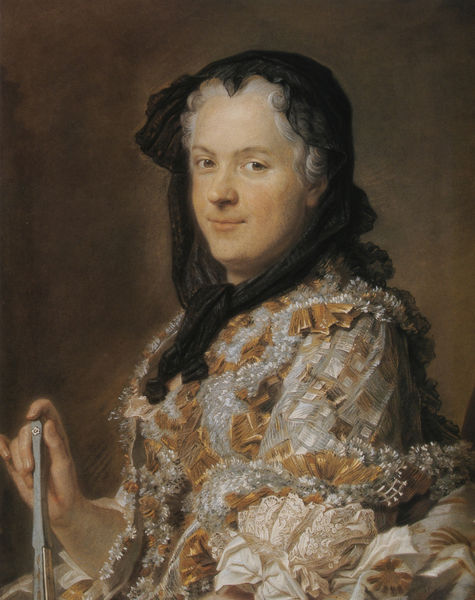
Titel: Porträt der Marie Leszczynska
Künstler: Maurice Quentin de La Tour
Standort: Paris
Institution: Musée du Louvre
Schlagwörter: dunkel, gemälde, hand, kopf, mann, schatten, weiß, gelb, blume, blumen, braun, brust, elegant, ellbogen, finger, frankreich, frau, frisur, grau, haar, hell, hintergrund, kleid, licht, mund, nase, ohr, orange, pastell, profil, schwarz, stirn, zimmer, ölbild, blick, dame, rot, schal, schleier, tuch, beige, fächer, haube, malerei, muster, schleife, alt, alte, arm, augen, barock, blass, blicke, falten, gesicht, inkarnat, kleidung, rembrandt, silber, spitze, trauer, ärmel, bildnis, hals, portrait, porträt, öl, pastos, auge, bestickt, gewand, gold, haare, halbfigur, stoff, adel, saum, spitzen, schleifen, augenbrauen, direkter blick, kinn, lippen, locken, löckchen, ohren, perlen, poträt, prinzessin, rokoko, rosa, schultern, seide, zart, stock, perücke, kopfbedeckung, lächeln, seitlich, wangen, wellen, naturalismus, mieder, tüll, creme, kahl, monochrom, hof, witwe, kopftuch, zeigefinger, realistisch, pupillen, muse, robe, edel, rüschen, kokett, lider, fecher, satin, messing, torso, lockig, dreiviertel, seite, chardin, darstellung, biedermeier, halbprofil, doppelkinn, durchsichtig, schwart, rötlich, edeldame, korsett, har, adlige, chiaroscuro, gütig, golden, prunk, alte frau, oma, wertvoll, kostbar, nattier, zufriedenheit, details, nett, scha, tonigkeit, aristokratie, prunkvoll, graue haare, grauhaarig, fäche, graues haar, handgelenk, monochromer hintergrund, grazie, kopfschleier, spizte, latour, vorder-hintergrund, detailliertes gewand, loocken, oam, trauerflor, rfrau, zynisch